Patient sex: F
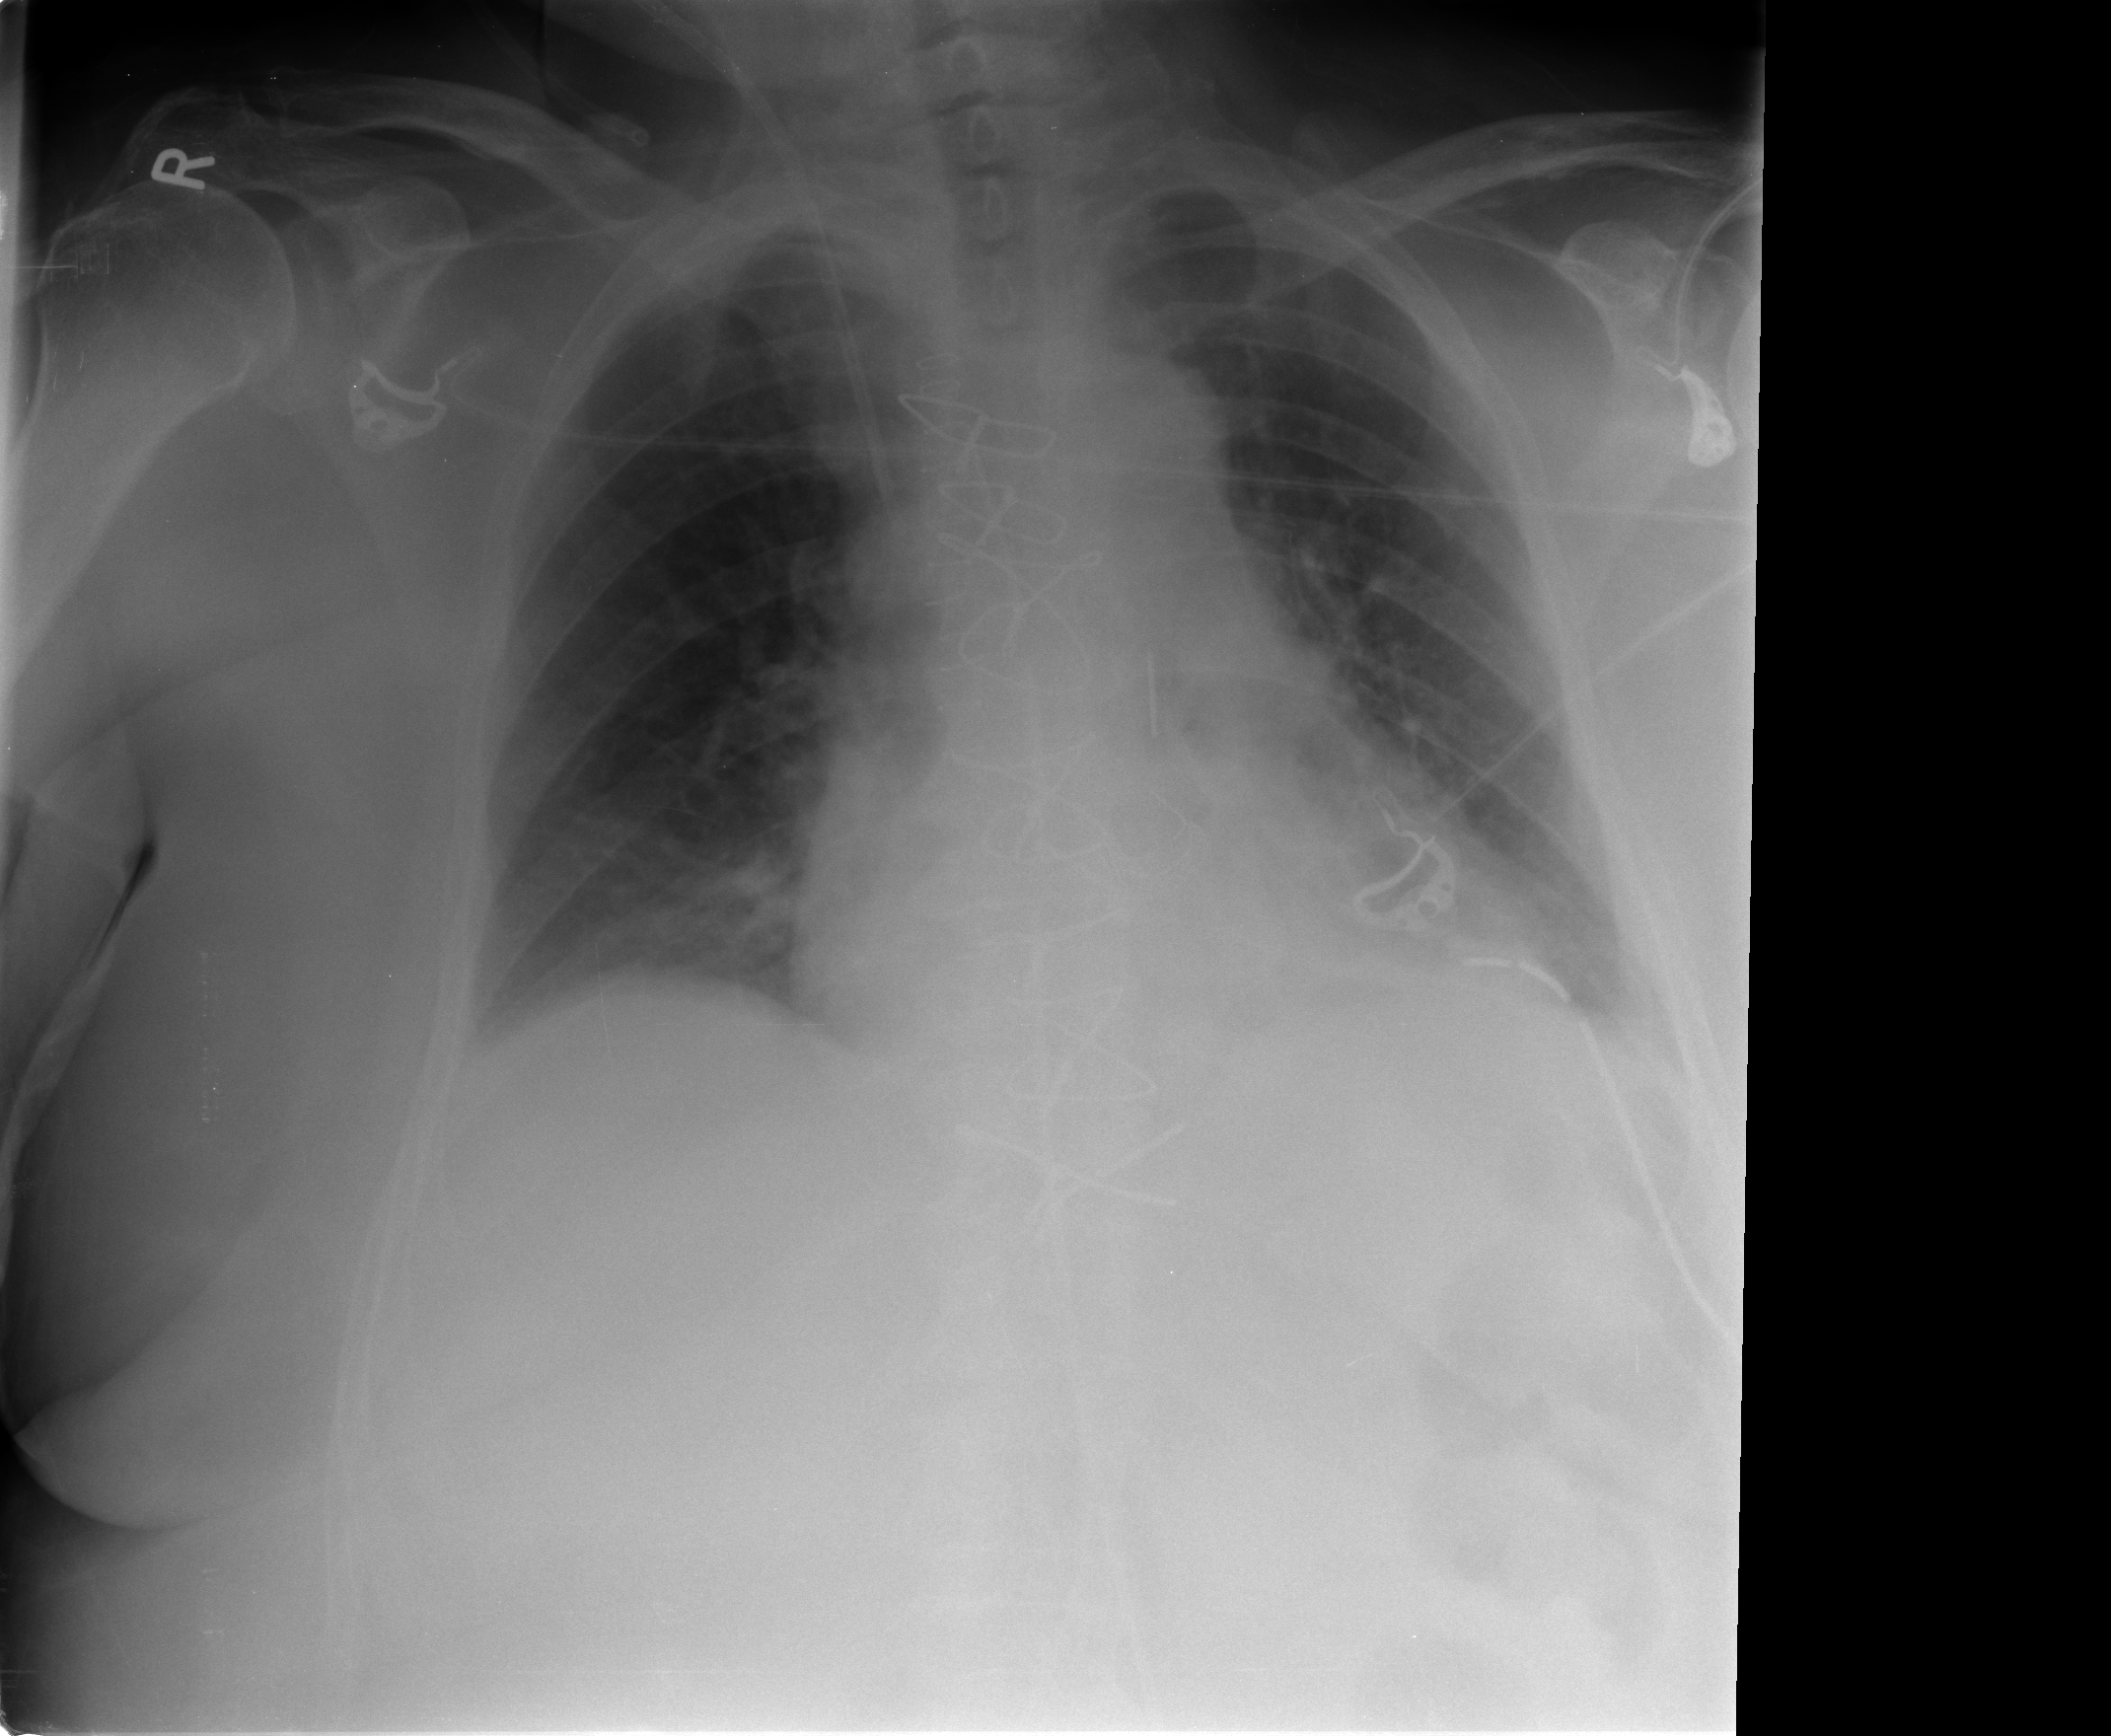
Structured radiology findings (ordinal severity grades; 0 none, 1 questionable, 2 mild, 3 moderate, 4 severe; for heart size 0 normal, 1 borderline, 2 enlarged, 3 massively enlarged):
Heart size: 1
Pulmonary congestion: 1
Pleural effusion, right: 1
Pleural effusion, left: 1
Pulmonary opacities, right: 0
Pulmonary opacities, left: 0
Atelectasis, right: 2
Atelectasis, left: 1